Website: apple
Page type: customer-info-address
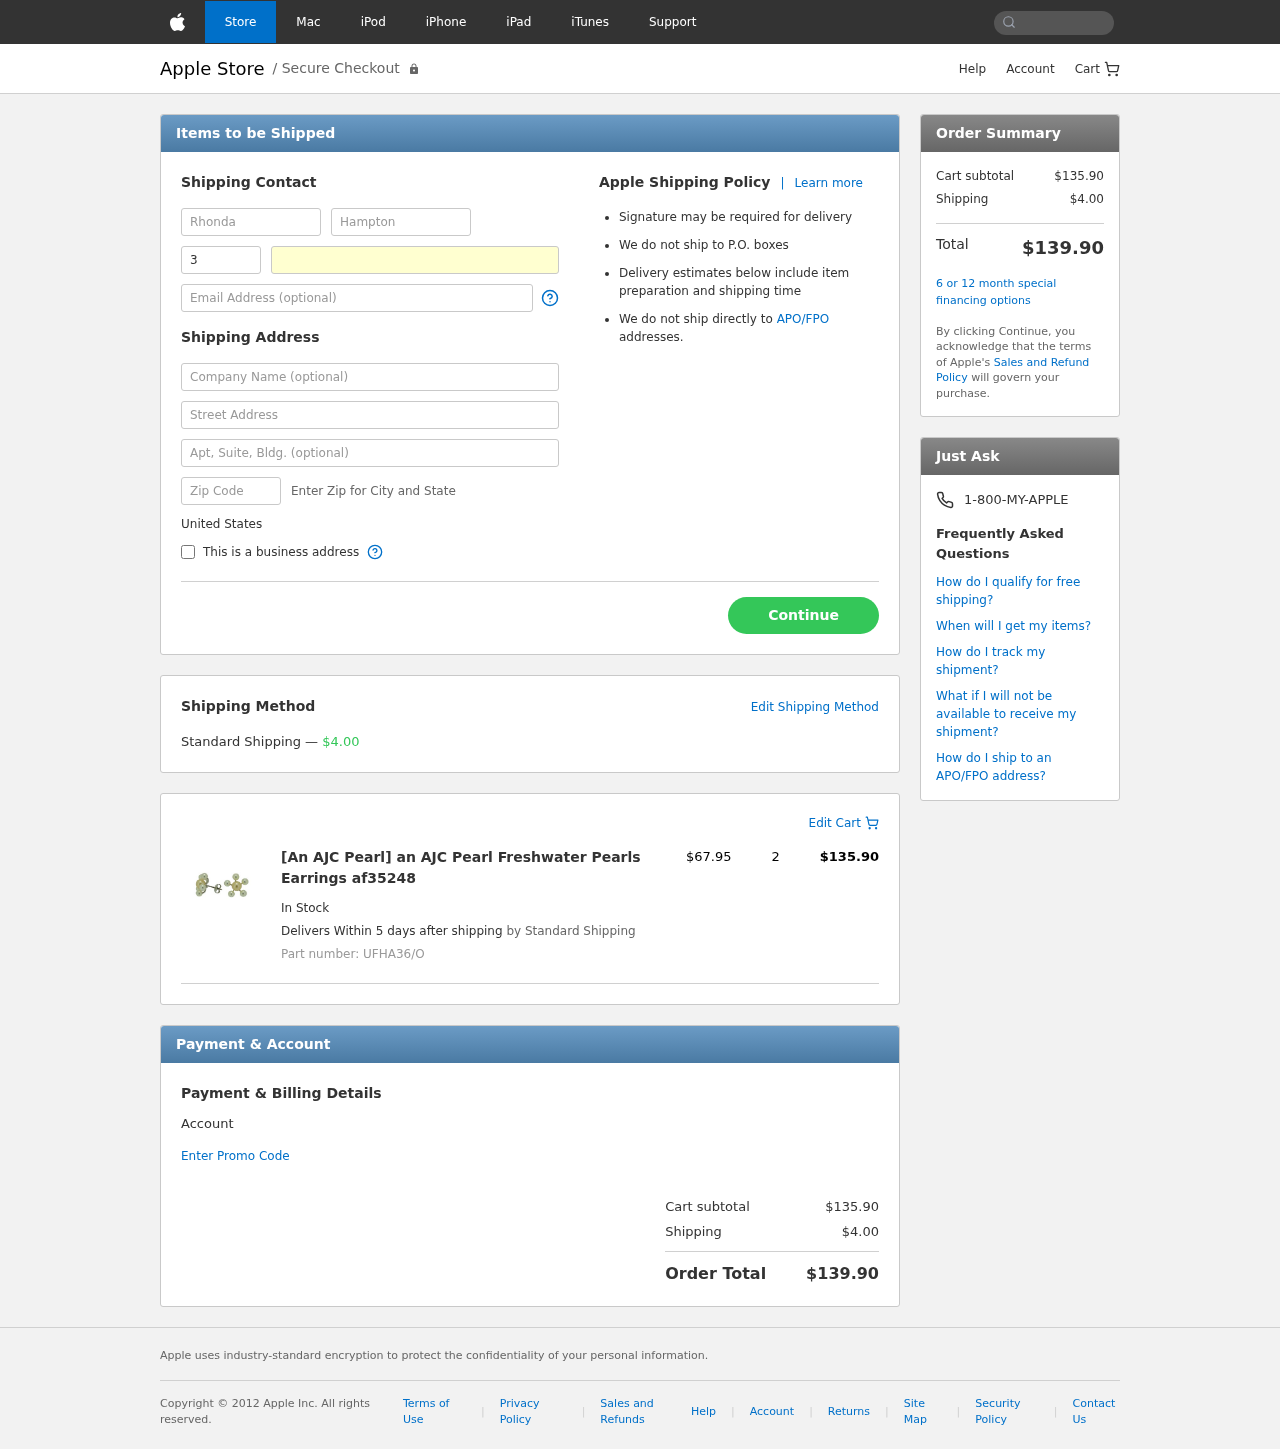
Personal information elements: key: PII_COUNTRY
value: United States
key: PII_FIRSTNAME
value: Rhonda
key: PII_LASTNAME
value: Hampton
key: PII_PHONE_AREA
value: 320
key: PII_PHONE_LINE
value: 0680
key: PII_EMAIL
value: rhonda_hampton@hotmail.com
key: PII_STREET
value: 816 Franklin Haven Suite 979
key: PII_STREET2
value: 87421 Nicole Estate Suite 194
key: PII_POSTCODE
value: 43764
Product elements: key: PRODUCT1_NAME
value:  [An AJC Pearl] an AJC Pearl Freshwater Pearls Earrings af35248 
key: PRODUCT1_PRICE
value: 67.95
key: PRODUCT1_QUANTITY
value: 2
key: PRODUCT1_SKU
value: UFHA36/O
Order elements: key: ORDER_SHIPPING_COST
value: $4.00
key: ORDER_ITEM_TOTAL
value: $135.90
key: ORDER_SUBTOTAL
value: $135.90
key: ORDER_TOTAL
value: $139.90